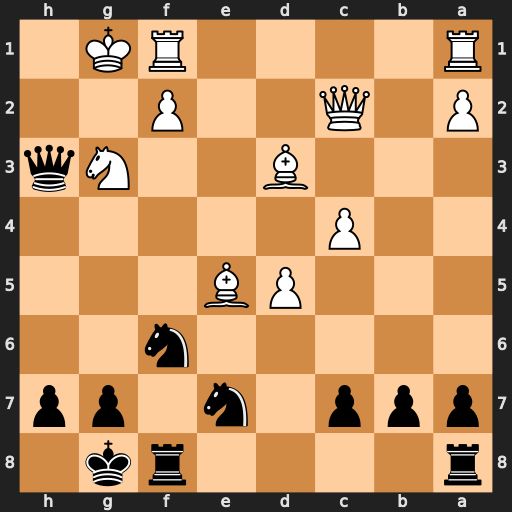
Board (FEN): r4rk1/ppp1n1pp/5n2/3PB3/2P5/3B2Nq/P1Q2P2/R4RK1
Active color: b
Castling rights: -
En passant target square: -
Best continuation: Ng4 Bxh7+ Kh8